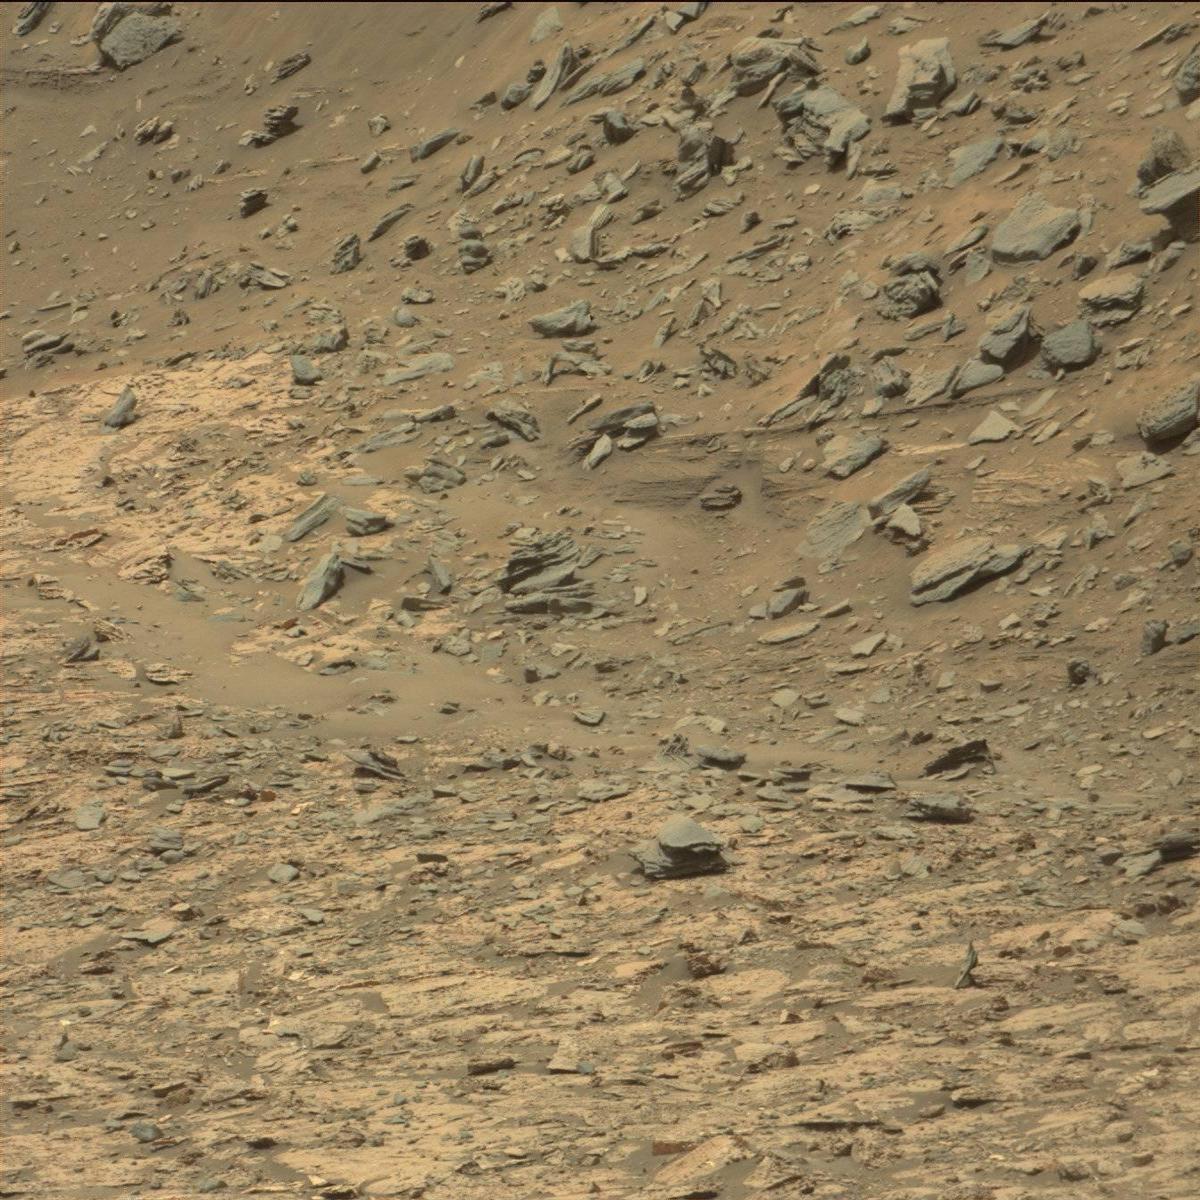
Terrain classes present: Bedrock, Rock, Sand / Soil